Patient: sex M, age 58
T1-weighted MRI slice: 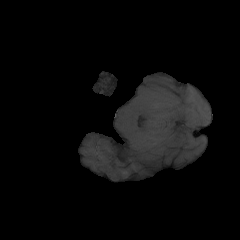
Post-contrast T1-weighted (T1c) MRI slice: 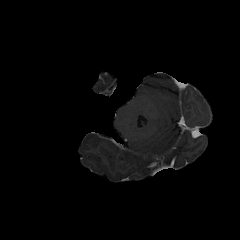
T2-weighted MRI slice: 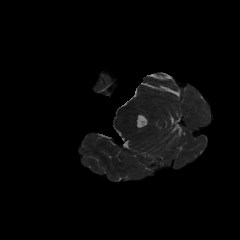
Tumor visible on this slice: no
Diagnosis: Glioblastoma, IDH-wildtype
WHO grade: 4